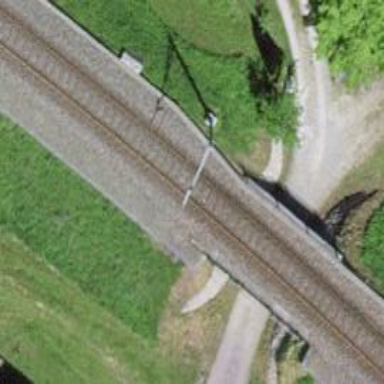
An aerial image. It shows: Railway bridge with electrified tracks and single rail.